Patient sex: M
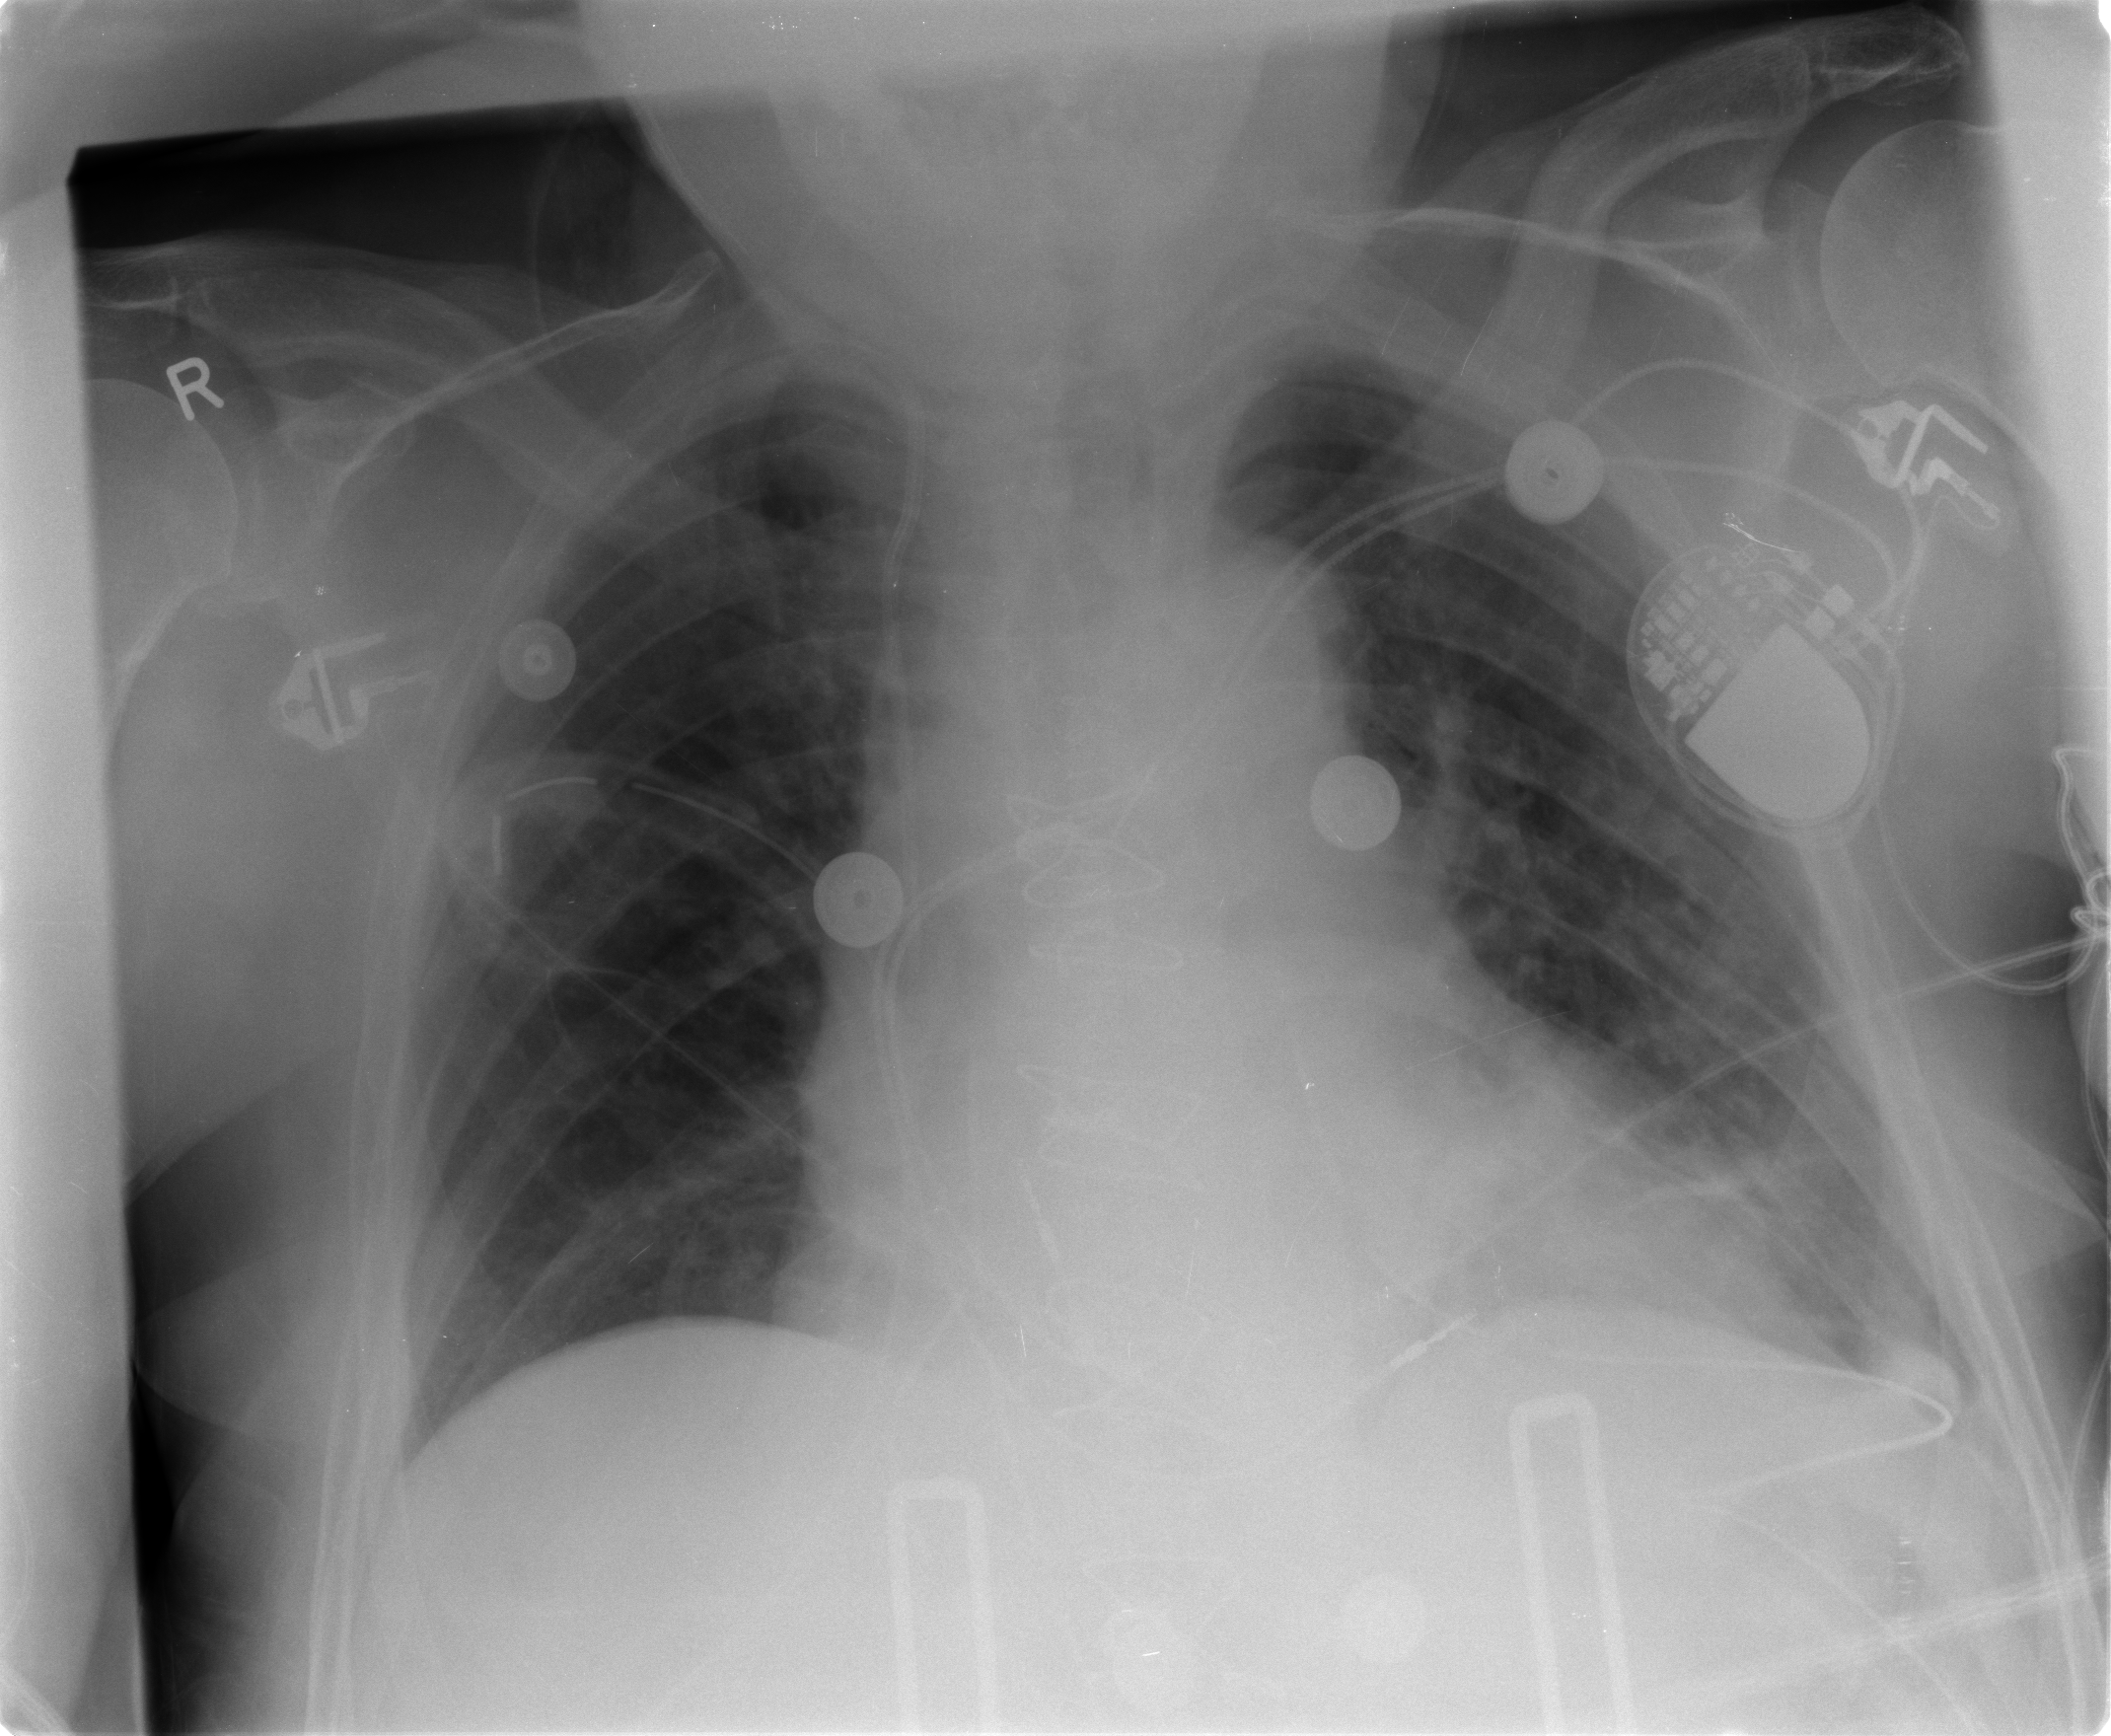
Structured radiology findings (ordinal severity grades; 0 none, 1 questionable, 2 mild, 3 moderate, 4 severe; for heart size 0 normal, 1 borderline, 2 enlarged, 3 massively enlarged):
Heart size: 1
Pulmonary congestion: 2
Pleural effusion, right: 0
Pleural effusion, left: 1
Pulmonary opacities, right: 0
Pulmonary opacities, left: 0
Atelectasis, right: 0
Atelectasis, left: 2